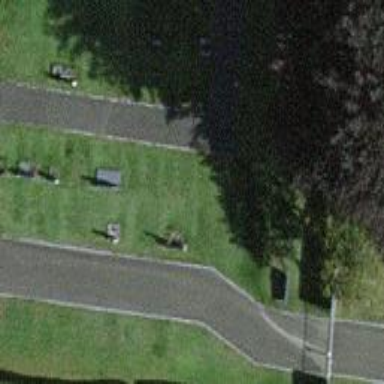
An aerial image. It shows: Footway.